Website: apple
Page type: billing-address
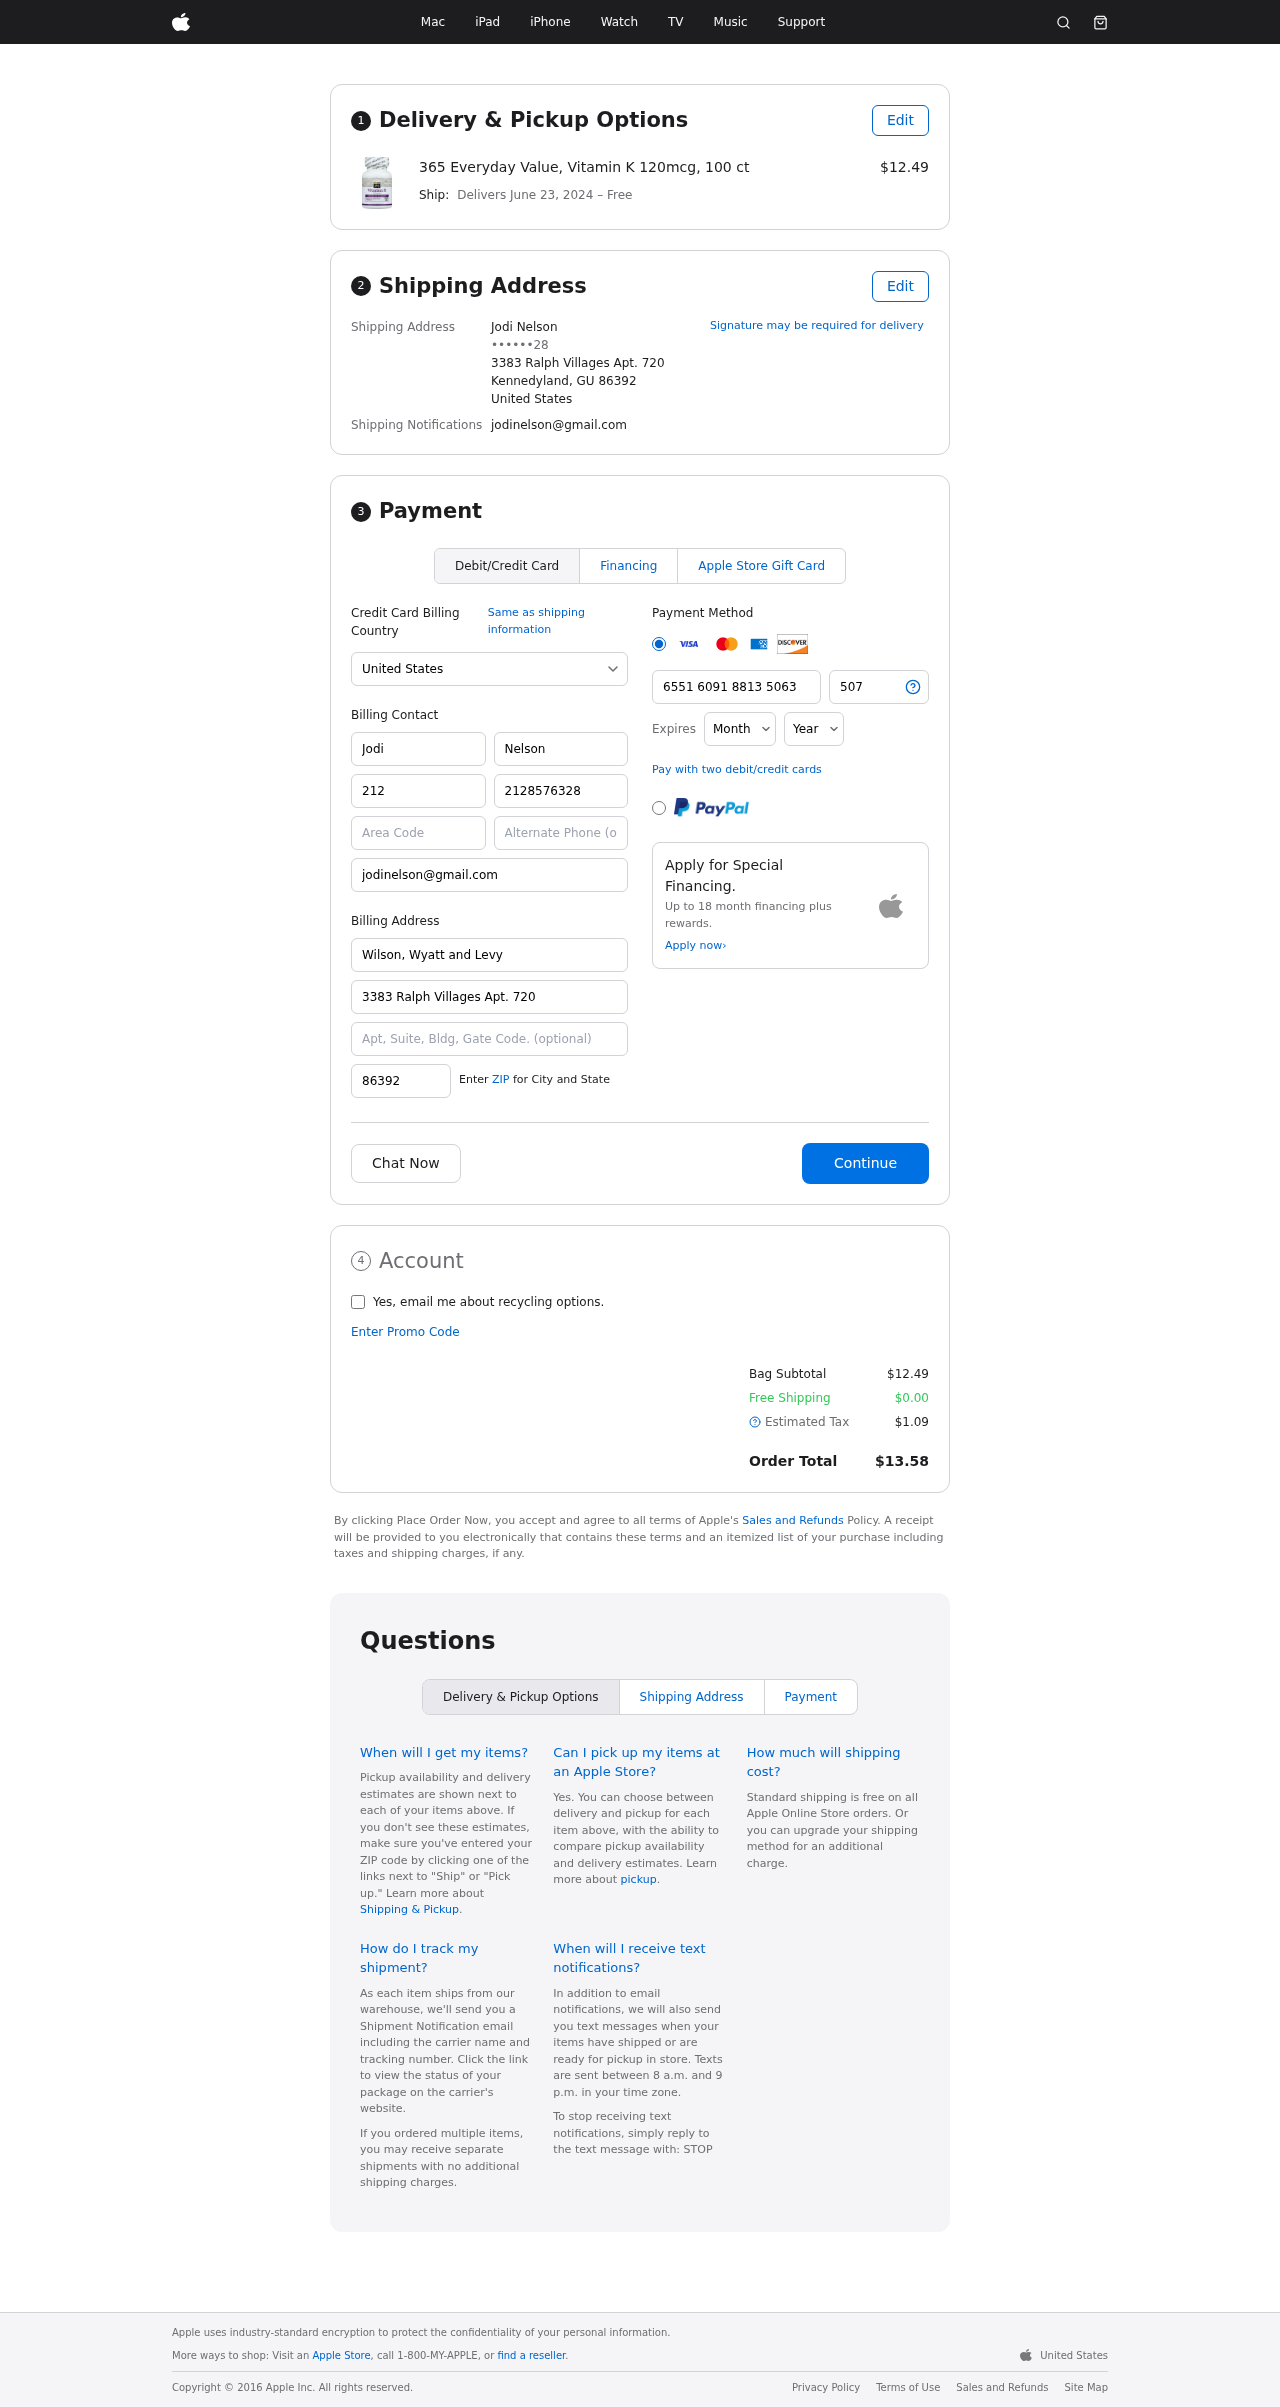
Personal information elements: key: PII_CARD_CVV
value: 507
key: PII_CARD_EXPIRY_MONTH
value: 08
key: PII_CARD_EXPIRY_YEAR
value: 30
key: PII_CARD_NUMBER
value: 6551 6091 8813 5063
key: PII_CITY_STATE_ZIP
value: Kennedyland, GU 86392
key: PII_COUNTRY
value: United States
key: PII_EMAIL
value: jodinelson@gmail.com
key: PII_FULLNAME
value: Jodi Nelson
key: PII_STREET
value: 3383 Ralph Villages Apt. 720
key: PII_PHONE_MASKED
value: ••••••28
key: PII_BILLING_FIRSTNAME
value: Jodi
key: PII_BILLING_LASTNAME
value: Nelson
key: PII_BILLING_PHONE_AREA
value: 212
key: PII_BILLING_PHONE
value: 2128576328
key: PII_BILLING_EMAIL
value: jodinelson@gmail.com
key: PII_BILLING_COMPANY
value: Wilson, Wyatt and Levy
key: PII_BILLING_STREET
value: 3383 Ralph Villages Apt. 720
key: PII_BILLING_POSTCODE
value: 86392
Product elements: key: PRODUCT1_NAME
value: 365 Everyday Value, Vitamin K 120mcg, 100 ct
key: PRODUCT1_PRICE
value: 12.49
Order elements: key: ORDER_DELIVERY_DATE
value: June 23, 2024
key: ORDER_SUBTOTAL
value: $12.49
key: ORDER_SHIPPING_COST
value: $0.00
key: ORDER_TAX
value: $1.09
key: ORDER_TOTAL
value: $13.58